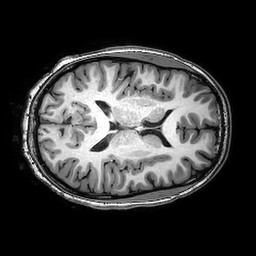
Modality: T1w
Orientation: axial
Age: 21
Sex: female
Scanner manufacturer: philips
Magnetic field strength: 3 T
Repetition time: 0.008322 s
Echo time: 0.00382 s